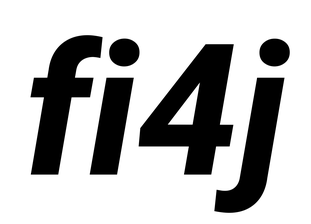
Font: Roboto-Italic_ExtraBold_Italic